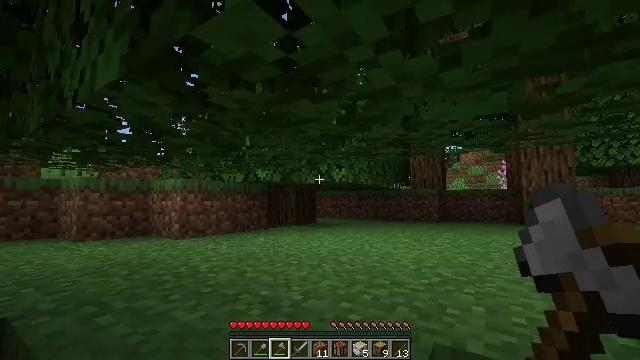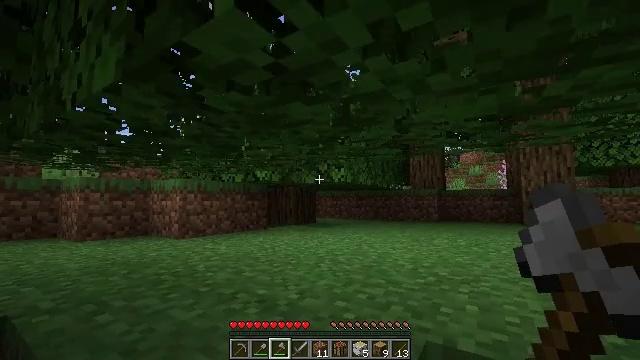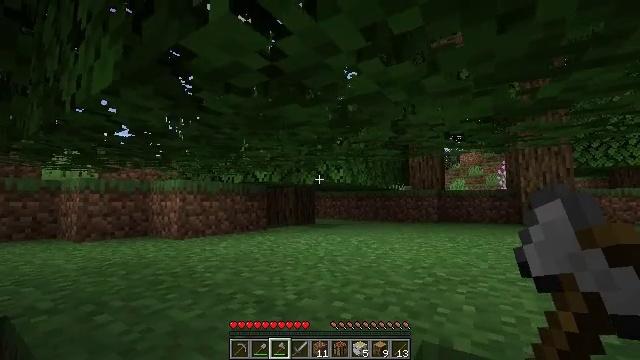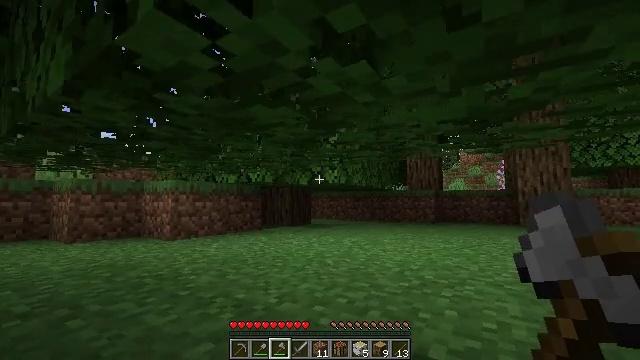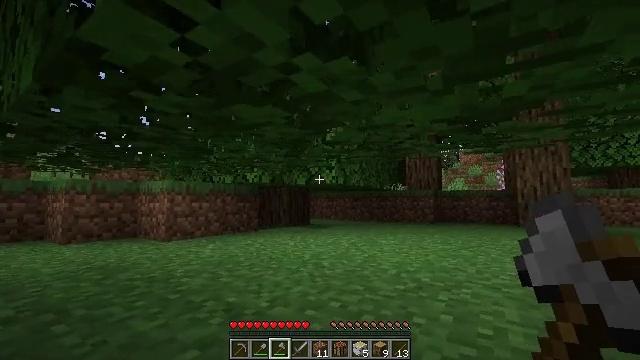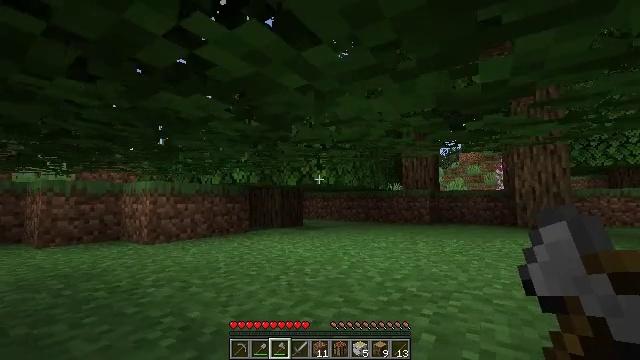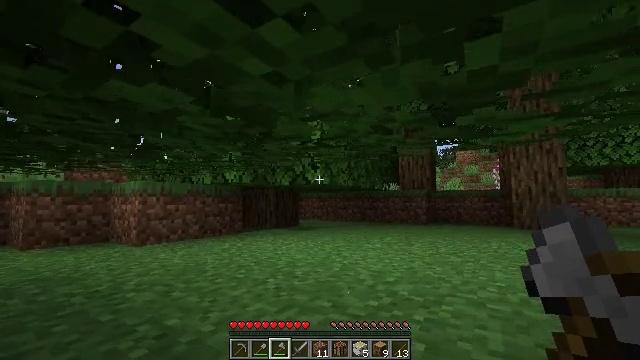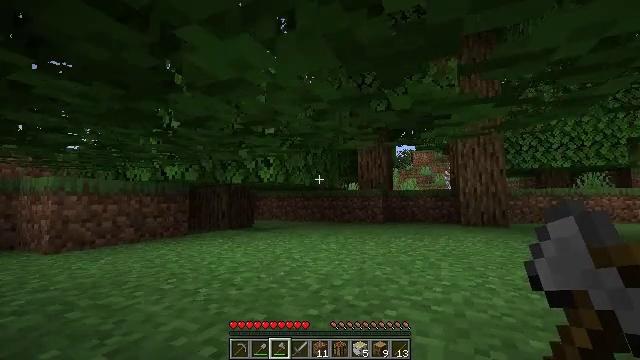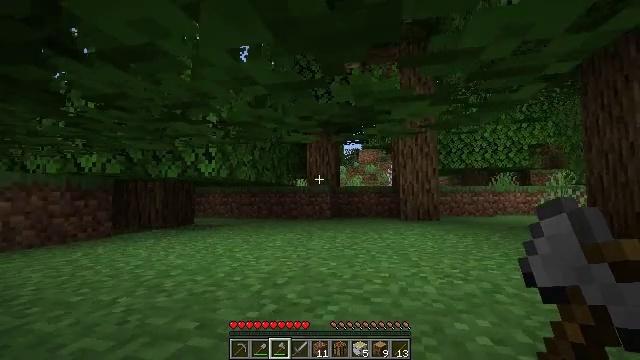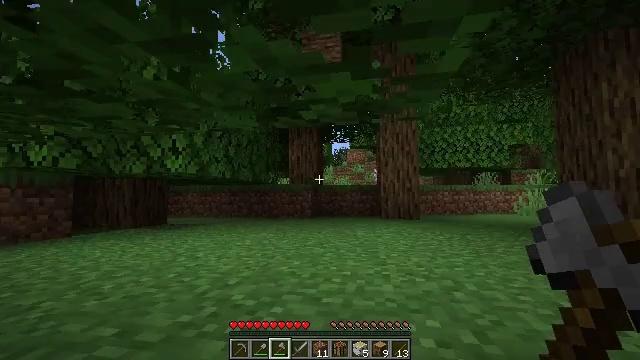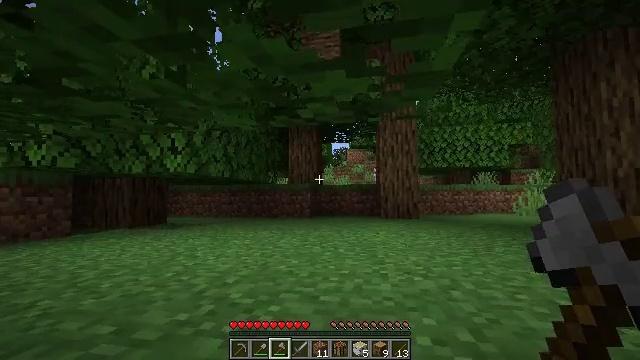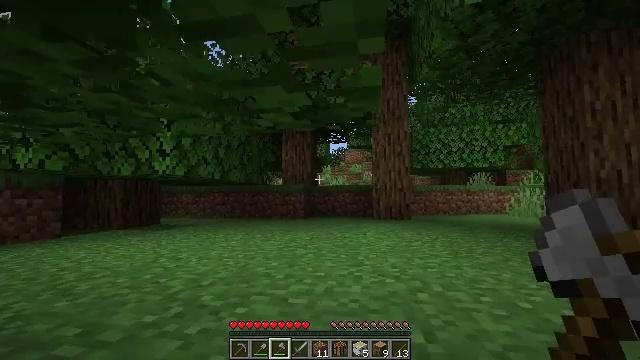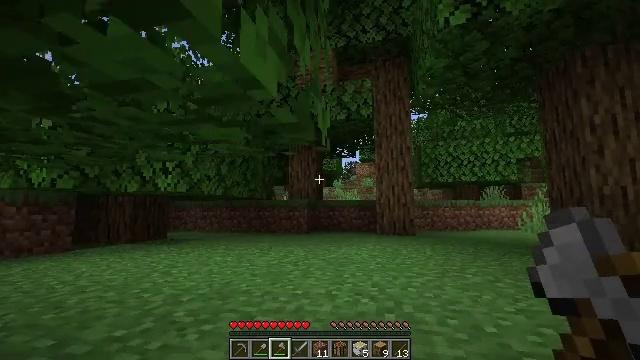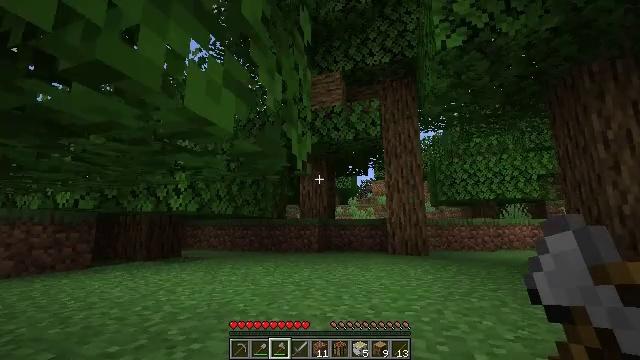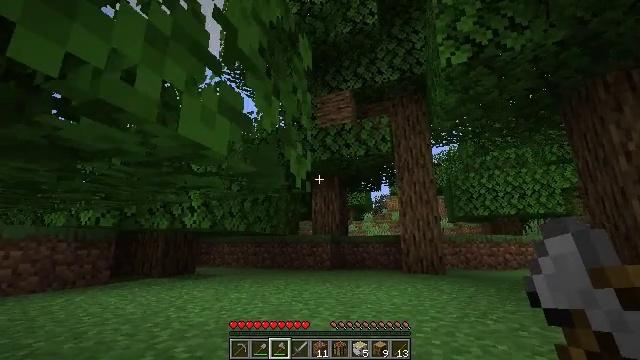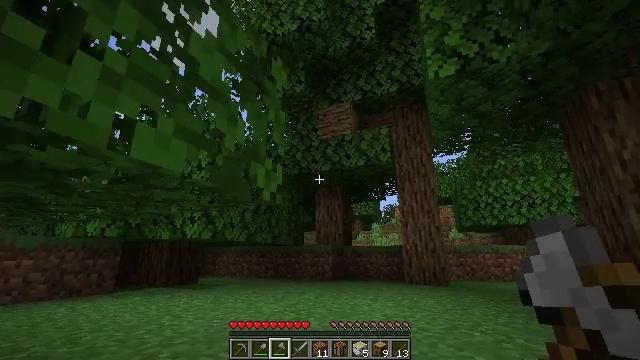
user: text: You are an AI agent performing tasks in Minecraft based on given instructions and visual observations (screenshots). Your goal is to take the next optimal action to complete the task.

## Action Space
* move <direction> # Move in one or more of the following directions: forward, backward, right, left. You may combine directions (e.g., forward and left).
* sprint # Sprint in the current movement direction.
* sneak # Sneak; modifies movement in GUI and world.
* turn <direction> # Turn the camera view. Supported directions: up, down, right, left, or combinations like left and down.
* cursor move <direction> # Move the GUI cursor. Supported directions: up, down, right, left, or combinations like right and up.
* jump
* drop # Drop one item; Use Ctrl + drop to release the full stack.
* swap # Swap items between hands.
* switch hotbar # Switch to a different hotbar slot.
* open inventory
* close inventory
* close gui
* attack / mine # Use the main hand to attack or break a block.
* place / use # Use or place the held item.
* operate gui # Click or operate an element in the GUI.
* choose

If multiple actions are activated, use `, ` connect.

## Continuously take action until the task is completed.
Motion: motion action
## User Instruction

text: Break oak leaves from the trees.
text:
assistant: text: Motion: move forward and move right
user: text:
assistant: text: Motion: move forward and move right
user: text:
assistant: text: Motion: move forward and move right
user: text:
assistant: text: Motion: move forward and move right
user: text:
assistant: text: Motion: move forward and move right
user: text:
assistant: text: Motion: move forward and move right
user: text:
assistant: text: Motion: move forward and move right, turn right
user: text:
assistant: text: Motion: move forward and move right, turn right
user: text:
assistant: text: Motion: move right, turn right
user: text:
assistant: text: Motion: move right
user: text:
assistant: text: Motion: move right
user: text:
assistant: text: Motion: move right, turn left and up
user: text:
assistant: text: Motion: move right, turn left and up
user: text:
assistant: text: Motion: move right, turn left and up
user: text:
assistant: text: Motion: move right, turn left and up
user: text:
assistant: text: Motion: move forward and move right, turn left and up
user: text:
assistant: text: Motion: move forward and move right, turn left
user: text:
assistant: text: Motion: move forward and move right
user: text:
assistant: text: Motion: move forward and move right
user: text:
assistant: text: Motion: move forward
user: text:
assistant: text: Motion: move forward
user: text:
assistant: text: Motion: move forward, jump
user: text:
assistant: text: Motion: move forward, jump
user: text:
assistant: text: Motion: move forward, turn left, jump
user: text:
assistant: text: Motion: move forward, jump
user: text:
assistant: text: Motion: move forward, jump
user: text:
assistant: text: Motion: move forward, jump
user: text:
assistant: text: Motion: move forward, turn left and down
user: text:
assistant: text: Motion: move forward, turn left and down
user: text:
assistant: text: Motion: move forward, turn left and down